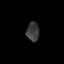
Tissue: prostate
Cell type: T cells
Senescence score: 0.7917
Nuclear area (px): 237
Mean DAPI intensity: 58.823